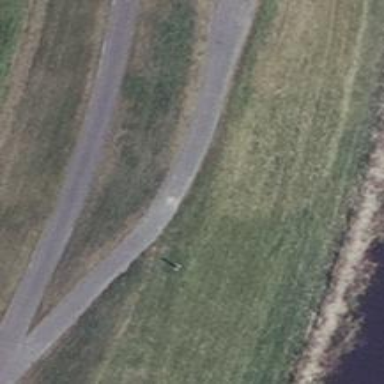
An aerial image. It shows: Asphalt track with grade1 tracktype.